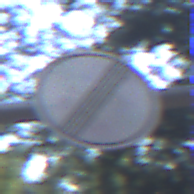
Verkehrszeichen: EndeSaemtlicherBegrenzungen
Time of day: MorningAfternoon
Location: Outdoor (Suburban)
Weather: PartlyCloudy
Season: NotSpecified
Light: Natural